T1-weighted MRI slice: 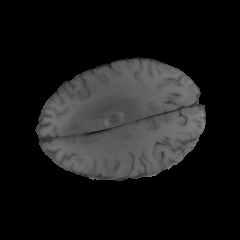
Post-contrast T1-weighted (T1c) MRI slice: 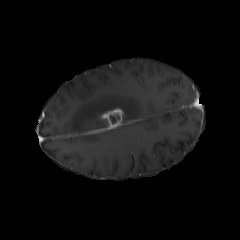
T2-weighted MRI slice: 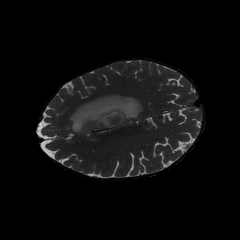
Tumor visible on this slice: yes